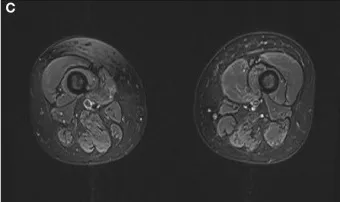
Magnetic resonance imaging (MRI) images of the patient. Muscle MRI shows the geographic distribution of muscular fatty infiltration. And medial gastrocnemius with sparing of anterior tibialis in the lower legs.
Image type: radiology (mri)